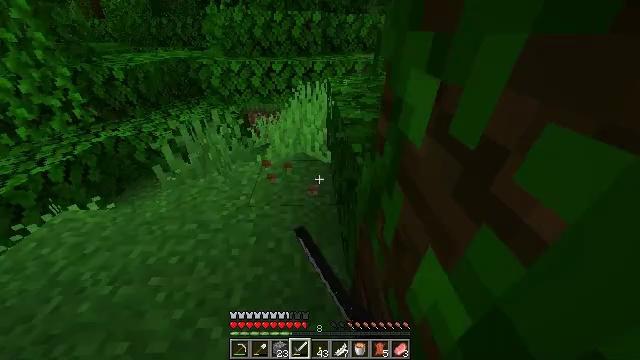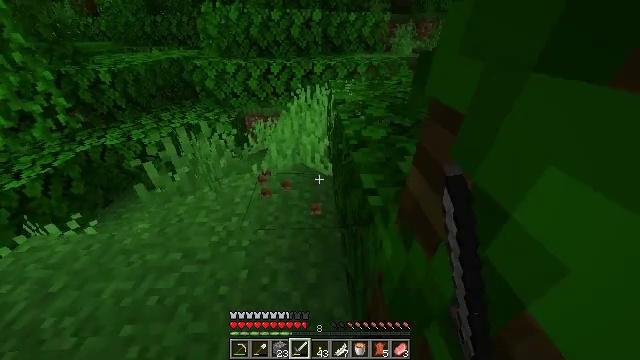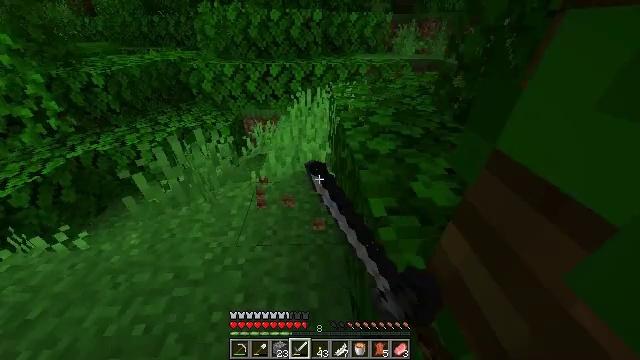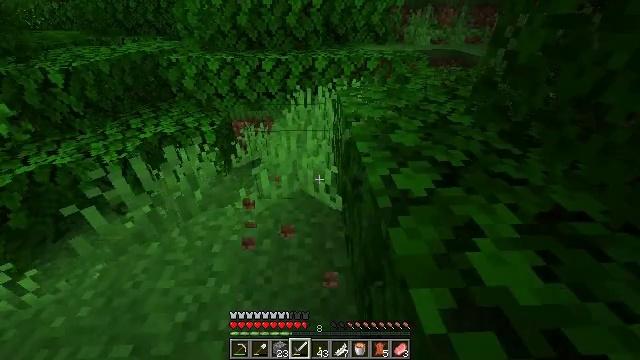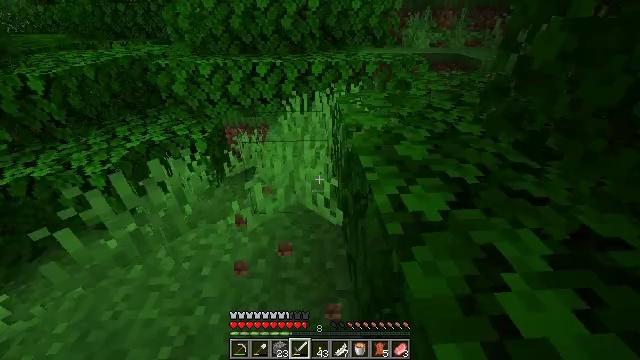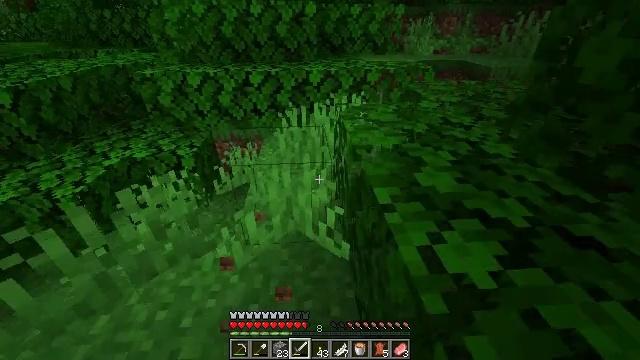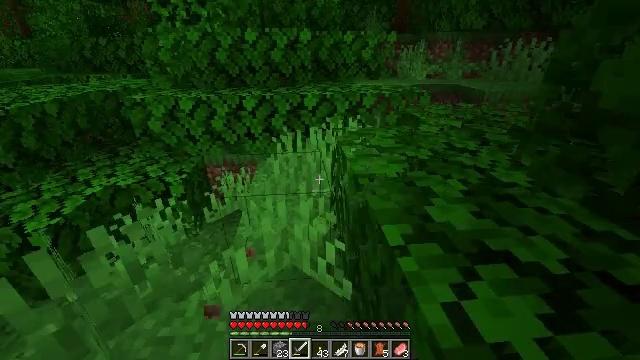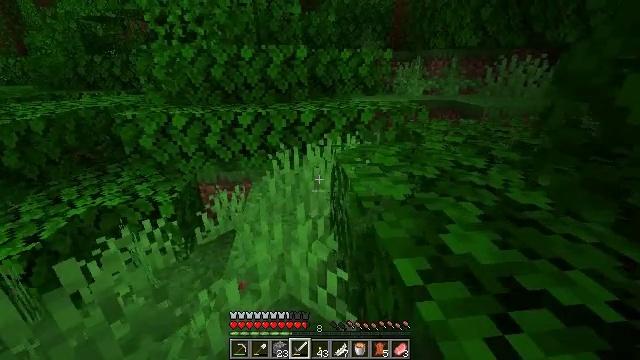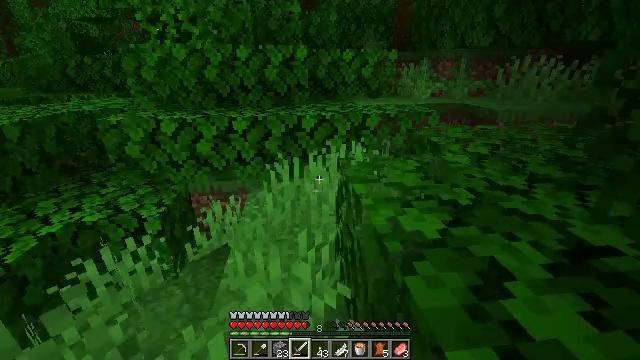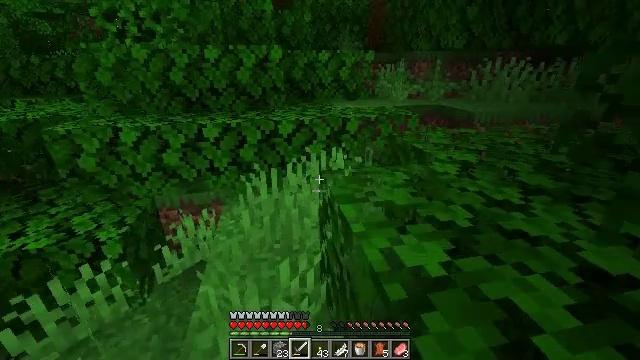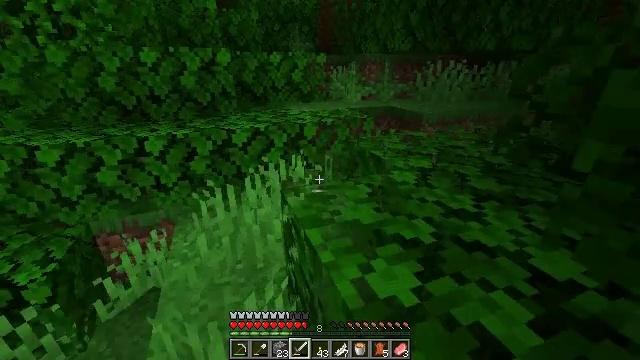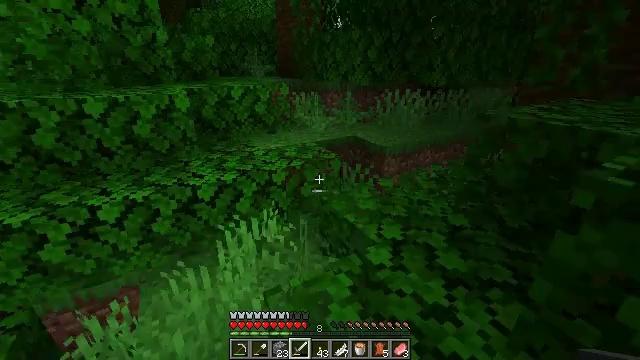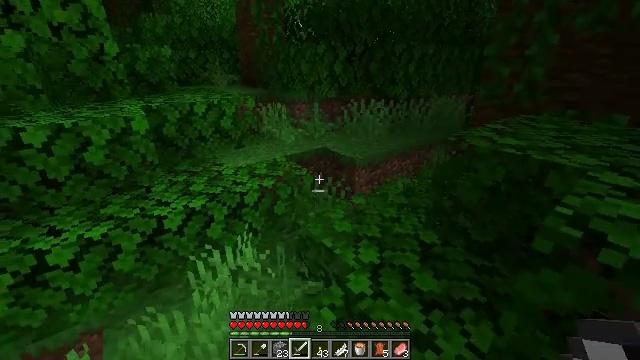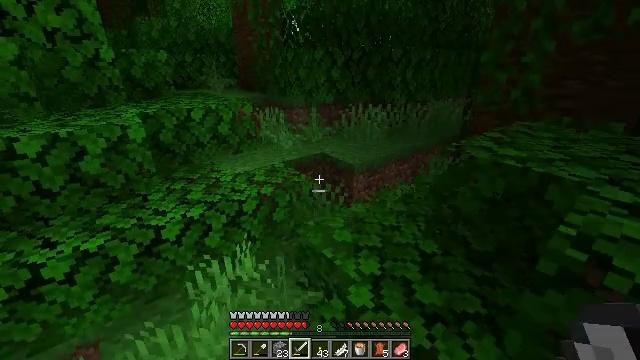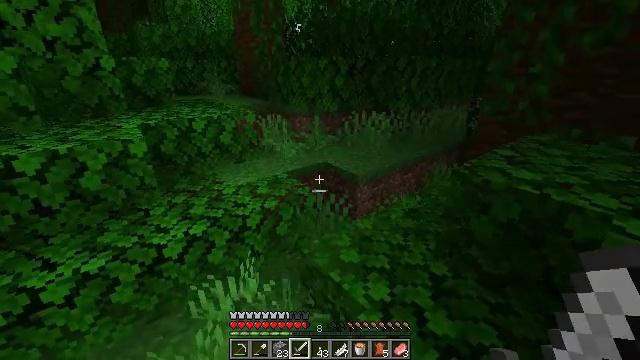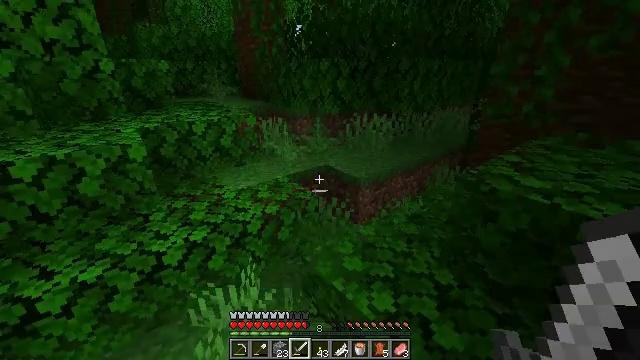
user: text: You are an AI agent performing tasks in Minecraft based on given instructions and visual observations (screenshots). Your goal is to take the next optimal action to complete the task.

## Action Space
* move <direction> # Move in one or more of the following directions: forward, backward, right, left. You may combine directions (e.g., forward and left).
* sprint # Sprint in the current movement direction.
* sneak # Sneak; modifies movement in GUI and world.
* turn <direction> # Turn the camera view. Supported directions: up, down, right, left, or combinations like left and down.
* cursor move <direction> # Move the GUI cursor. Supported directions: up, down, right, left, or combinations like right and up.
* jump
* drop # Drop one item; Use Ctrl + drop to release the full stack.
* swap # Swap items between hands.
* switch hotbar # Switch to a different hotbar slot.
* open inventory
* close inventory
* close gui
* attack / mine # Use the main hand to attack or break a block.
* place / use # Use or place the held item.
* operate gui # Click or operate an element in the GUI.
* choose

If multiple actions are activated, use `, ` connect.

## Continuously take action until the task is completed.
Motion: motion action
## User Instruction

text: Kill mobs.
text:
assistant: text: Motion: move forward, attack / mine
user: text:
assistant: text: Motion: move forward, attack / mine
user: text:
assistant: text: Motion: move forward, attack / mine
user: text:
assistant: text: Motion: move forward, turn up
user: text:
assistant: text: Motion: move forward, turn up
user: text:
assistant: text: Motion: move forward, turn right and up
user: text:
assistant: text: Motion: move forward, turn up
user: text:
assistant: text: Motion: move forward
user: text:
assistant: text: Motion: move forward, turn right
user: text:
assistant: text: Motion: move forward, turn right, jump
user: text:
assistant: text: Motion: move forward, turn right, jump
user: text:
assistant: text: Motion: move forward, turn right, jump
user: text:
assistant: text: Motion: move forward, jump
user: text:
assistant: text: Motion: move forward and move right, jump
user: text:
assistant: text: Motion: move forward and move right, jump
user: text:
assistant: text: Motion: move forward and move right, jump
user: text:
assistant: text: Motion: move forward and move right, jump
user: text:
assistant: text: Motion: move forward and move right
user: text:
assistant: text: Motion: move forward and move right
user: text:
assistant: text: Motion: move forward
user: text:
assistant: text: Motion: move forward, turn down
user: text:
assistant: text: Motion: move forward, turn down
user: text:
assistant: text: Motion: move forward and move right, turn down
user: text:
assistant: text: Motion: move forward and move right, turn down
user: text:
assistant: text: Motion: move forward and move right, turn left and down
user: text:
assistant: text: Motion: move forward and move right, turn left
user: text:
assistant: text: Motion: move forward, turn left and up
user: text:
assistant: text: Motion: move forward, turn left and up, jump
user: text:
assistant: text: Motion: move forward, turn left and up, jump
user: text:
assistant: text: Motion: move forward, turn left and up, jump